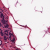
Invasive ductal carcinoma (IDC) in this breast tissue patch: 0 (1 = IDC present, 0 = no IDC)